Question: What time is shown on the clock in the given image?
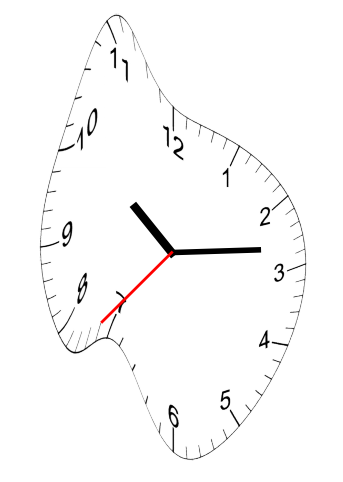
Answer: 10:13:37